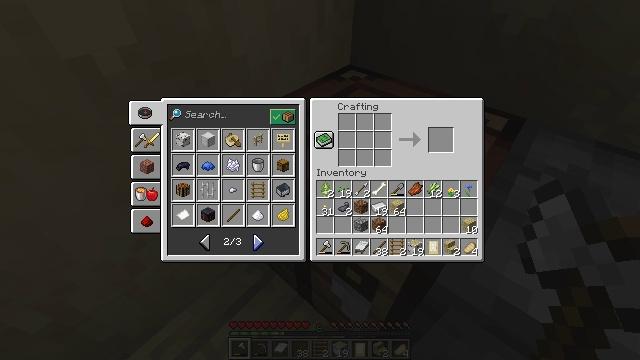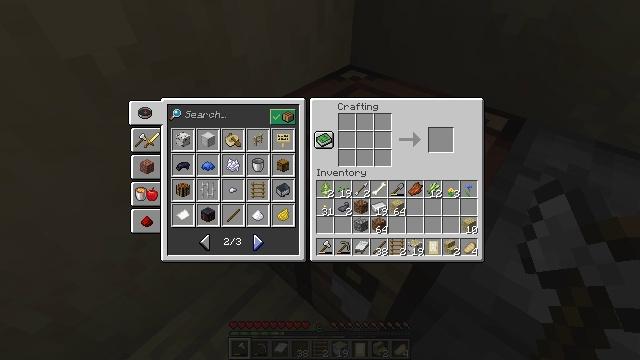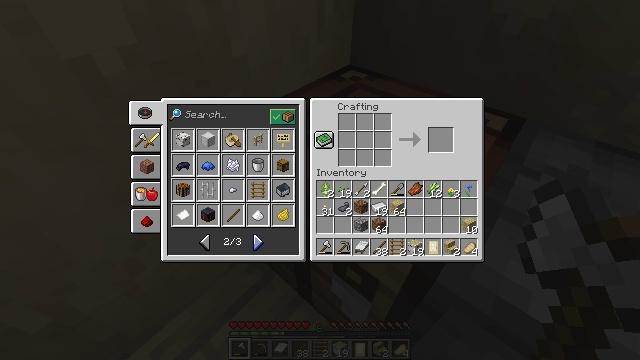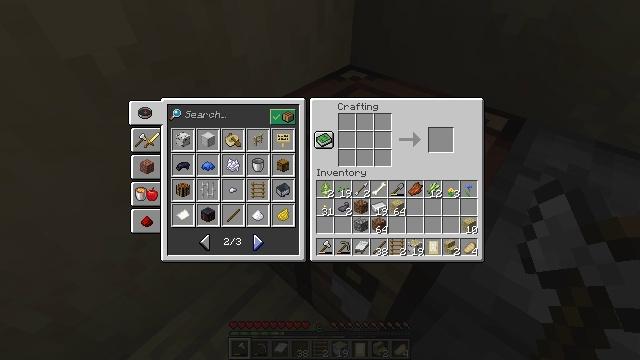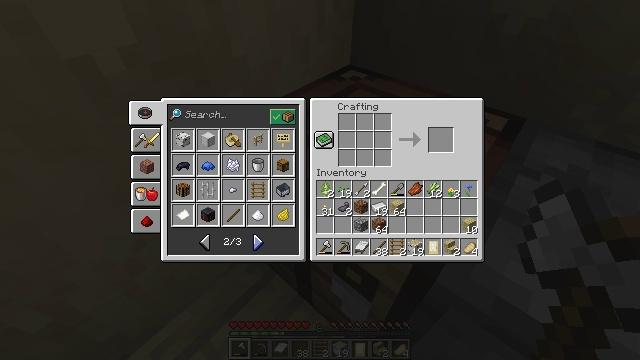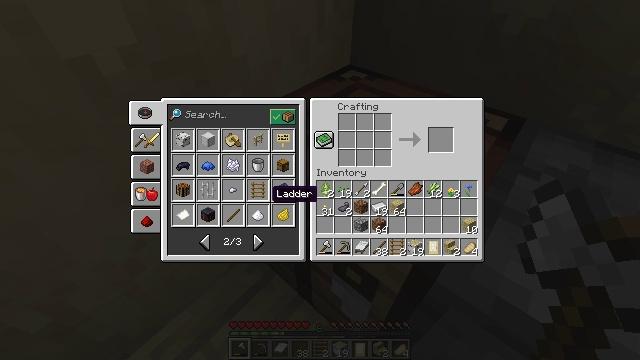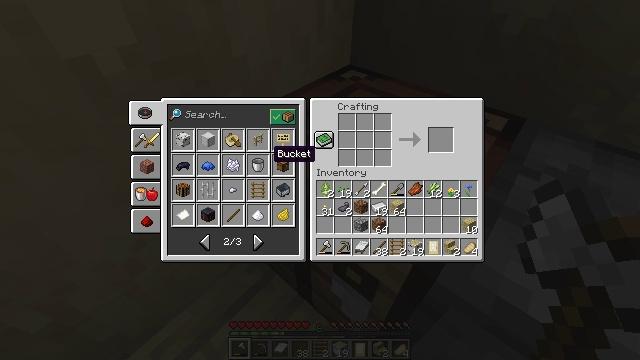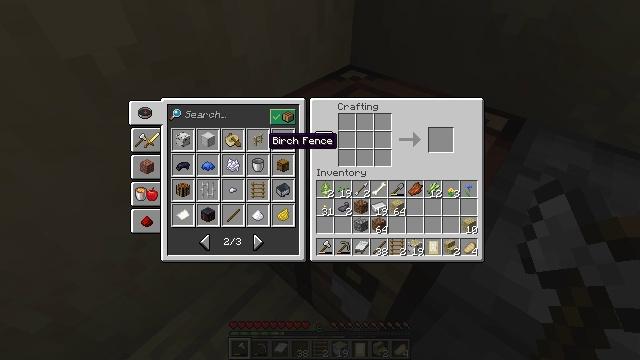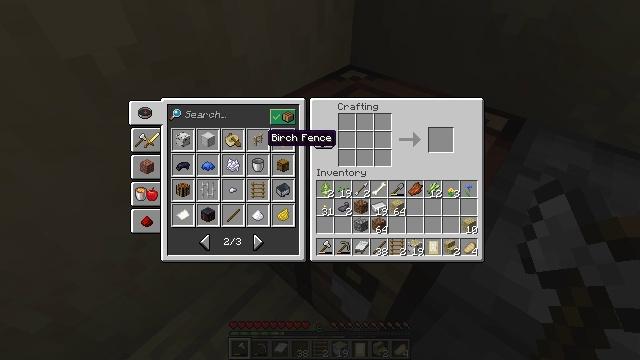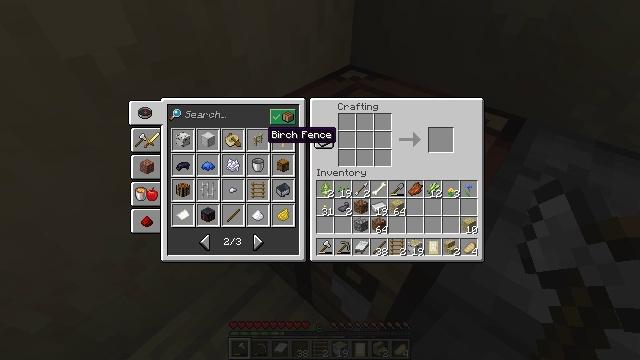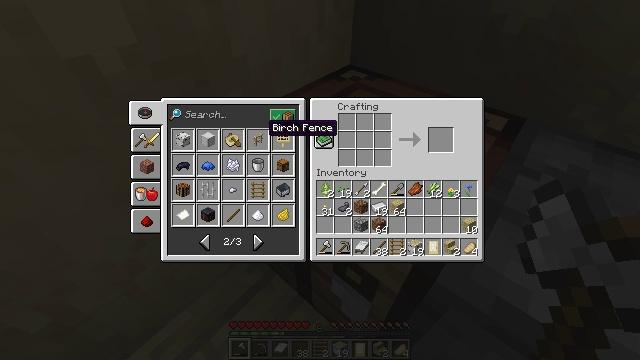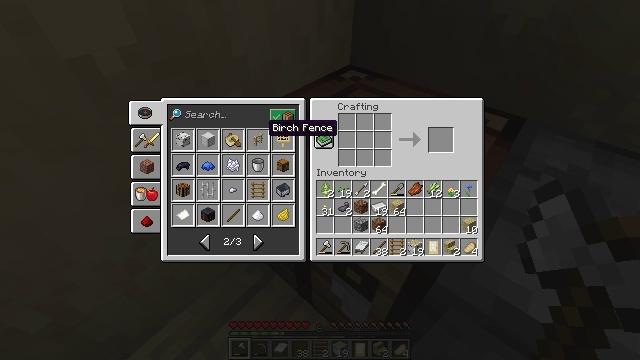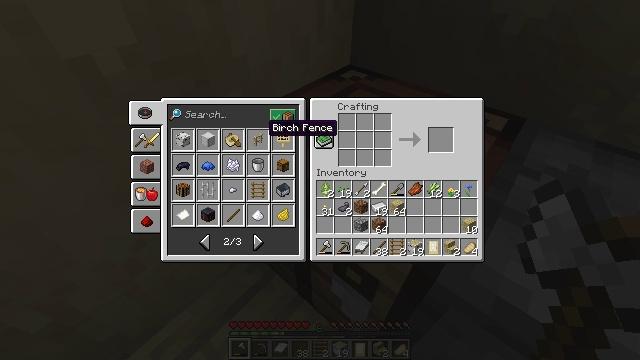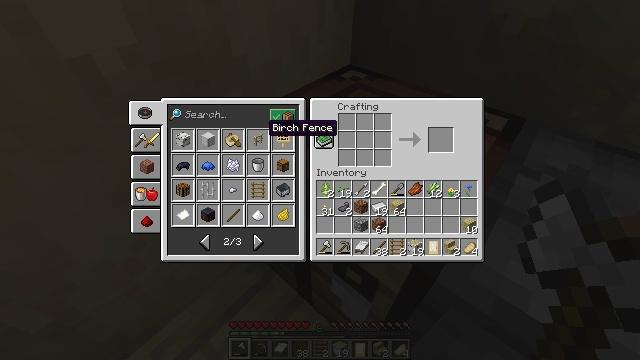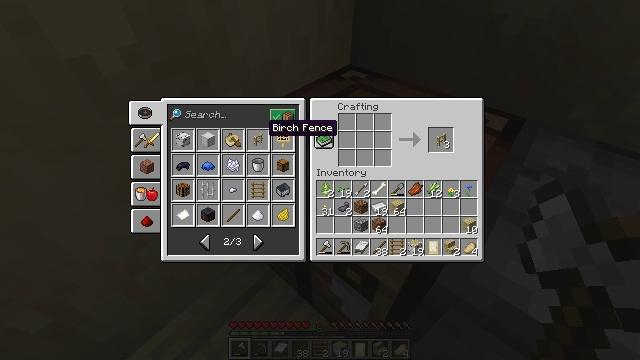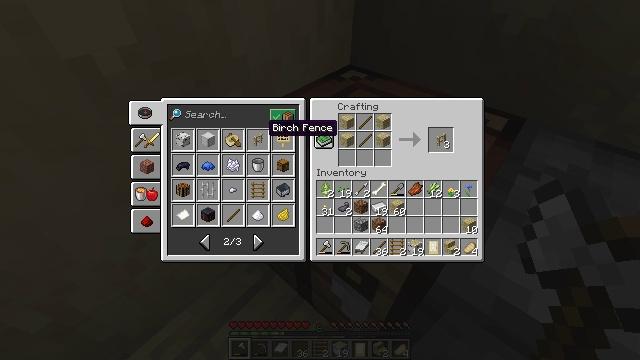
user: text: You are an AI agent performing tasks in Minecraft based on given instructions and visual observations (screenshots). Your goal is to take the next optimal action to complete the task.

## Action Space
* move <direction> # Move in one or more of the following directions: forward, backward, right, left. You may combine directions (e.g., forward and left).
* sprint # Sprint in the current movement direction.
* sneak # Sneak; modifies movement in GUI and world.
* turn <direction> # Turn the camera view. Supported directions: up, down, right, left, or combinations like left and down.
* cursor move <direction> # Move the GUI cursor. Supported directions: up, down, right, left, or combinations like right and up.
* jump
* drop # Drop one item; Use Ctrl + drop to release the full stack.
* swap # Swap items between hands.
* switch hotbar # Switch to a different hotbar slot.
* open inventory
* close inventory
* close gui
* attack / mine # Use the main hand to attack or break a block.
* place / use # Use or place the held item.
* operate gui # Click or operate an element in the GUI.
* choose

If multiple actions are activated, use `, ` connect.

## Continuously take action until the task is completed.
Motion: motion action
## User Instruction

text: Combine wooden planks with sticks to craft a birch fence.
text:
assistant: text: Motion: operate gui
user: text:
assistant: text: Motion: operate gui
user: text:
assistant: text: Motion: no_op
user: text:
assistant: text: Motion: no_op
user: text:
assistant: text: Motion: no_op
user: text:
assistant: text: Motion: no_op
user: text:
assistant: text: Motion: no_op
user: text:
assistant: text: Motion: no_op
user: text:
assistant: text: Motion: no_op
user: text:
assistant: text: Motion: cursor move right and up
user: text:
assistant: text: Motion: cursor move up
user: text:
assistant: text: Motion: cursor move up
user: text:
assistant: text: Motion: no_op
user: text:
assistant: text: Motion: no_op
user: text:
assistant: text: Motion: cursor move up
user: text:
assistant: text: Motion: operate gui
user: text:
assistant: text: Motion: operate gui
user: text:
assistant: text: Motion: operate gui
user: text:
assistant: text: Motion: operate gui
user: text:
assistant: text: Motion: no_op
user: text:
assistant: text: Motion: no_op
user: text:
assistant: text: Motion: no_op
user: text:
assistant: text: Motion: no_op
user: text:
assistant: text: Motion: operate gui
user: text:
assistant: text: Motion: operate gui
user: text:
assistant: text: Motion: no_op
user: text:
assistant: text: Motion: no_op
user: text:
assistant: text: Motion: no_op
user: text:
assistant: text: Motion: no_op
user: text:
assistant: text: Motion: no_op